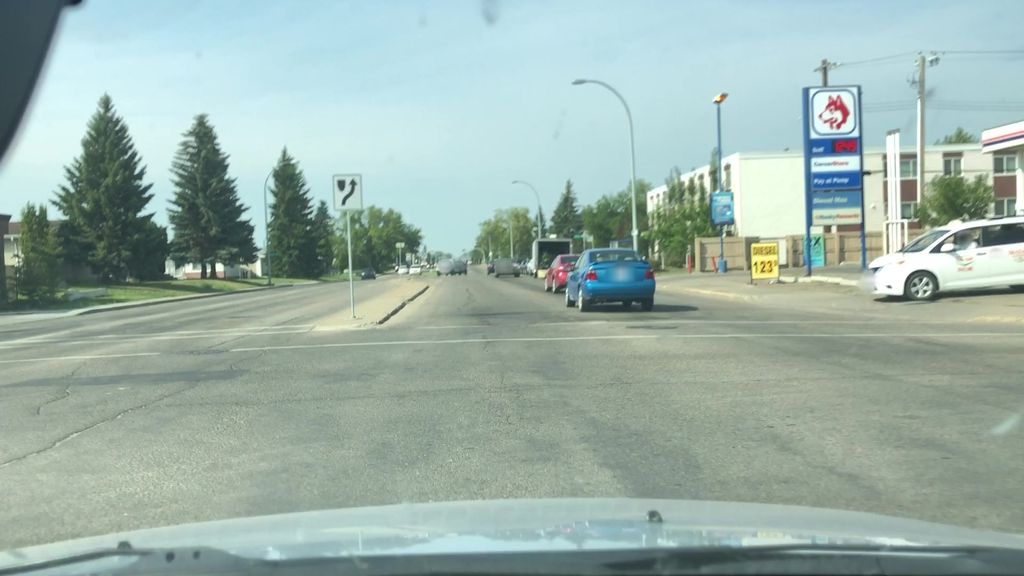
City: edmonton